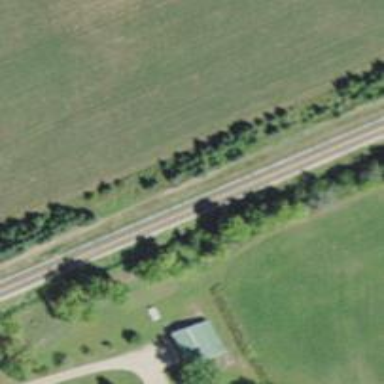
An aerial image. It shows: Tertiary road.